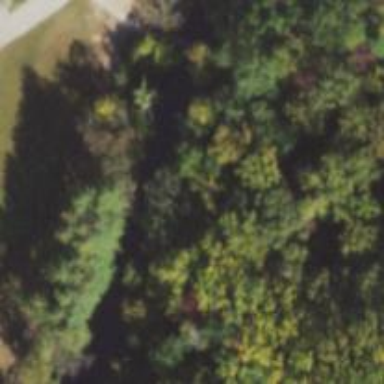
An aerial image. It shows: Culvert tunnel.